Question: I am making a text based game, and there is a point at which the game asks the user to input their surname. I have worked out a way to save the name to a file, and load the name from the file, but I do not know how to save the text that has been input into a variable. I have tried various methods i have seen online, but none have worked for me so far. The section of my code in question currently looks like this: (ignore the odd names like customwidget, i was experimenting once and left them like that :P)
'''
import kivy
kivy.require("1.9.0")
from kivy.properties import NumericProperty
from kivy.app import App
from kivy.uix.widget import Widget
from kivy.properties import ObjectProperty
class CustomWidget(Widget):
last_name_text_input = ObjectProperty()
ego = NumericProperty(0)
surname = ''
def submit_surname(self):
surname = self.last_name_text_input.text
class CustomWidgetApp(App):
def build(self):
return CustomWidget()
customWidget = CustomWidgetApp()
customWidget.run()
'''
'''
<CustomWidget>:
last_name_text_input: last_name
Label:
text: "Last Name:"
pos: 655,400
size: 100, 30
TextInput:
id: last_name
pos: 760,400
size: 100, 30
Button:
text: "Save Name"
pos: 870,400
size: 100, 30
on_release: root.submit_surname()
'''
This creates a screen like this:

However, whenever I save the surname value to the file or try to print surname, it comes up with nothing. It would be greatly appreciated if I could recieve some help with this issue. Thanks in advance for any help :)
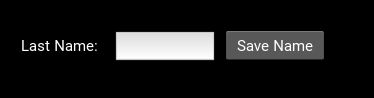
Answer: You have to declare surname as StringProperty. Please refer to the example below.
# main.py
'''
from kivy.app import App
from kivy.uix.widget import Widget
from kivy.properties import ObjectProperty, NumericProperty, StringProperty
class CustomWidget(Widget):
last_name_text_input = ObjectProperty()
ego = NumericProperty(0)
surname = StringProperty('')
def submit_surname(self):
self.surname = self.last_name_text_input.text
print("Assign surname: {}".format(self.surname))
self.save()
self.surname = ''
print("Reset surname: {}".format(self.surname))
self.load()
print("Loaded surname: {}".format(self.surname))
def save(self):
with open("surname.txt", "w") as fobj:
fobj.write(str(self.surname))
def load(self):
with open("surname.txt") as fobj:
for surname in fobj:
self.surname = surname.rstrip()
class CustomWidgetApp(App):
def build(self):
return CustomWidget()
if __name__ == "__main__":
CustomWidgetApp().run()
'''
# customwidget.kv
'''
#:kivy 1.10.0
<CustomWidget>:
last_name_text_input: last_name
Label:
text: "Last Name:"
pos: 655,400
size: 100, 30
TextInput:
id: last_name
pos: 760,400
size: 100, 30
Button:
text: "Save Name"
pos: 870,400
size: 100, 30
on_release: root.submit_surname()
'''
# Output
<URL>